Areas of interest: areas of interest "Scenic Spot"
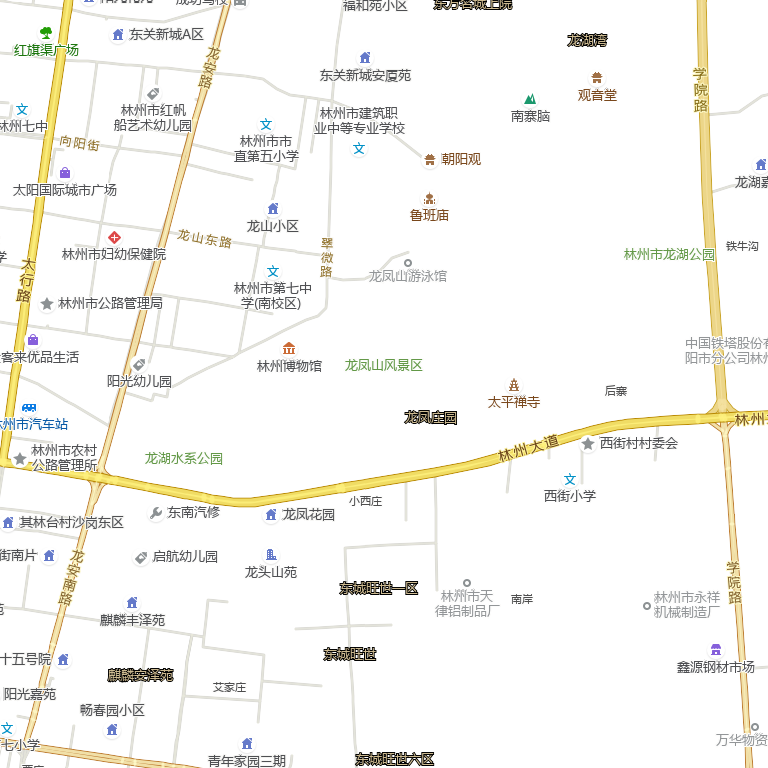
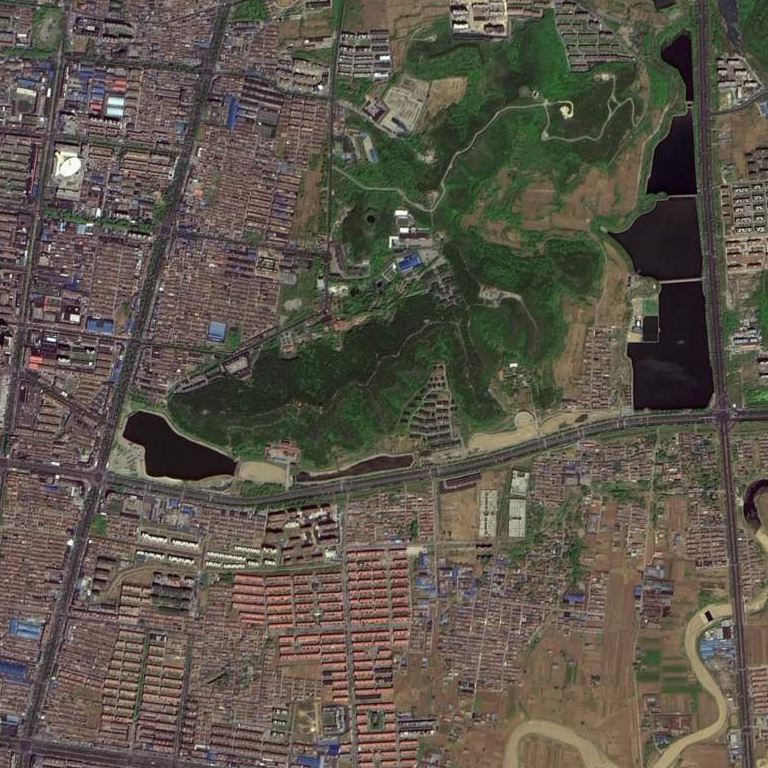